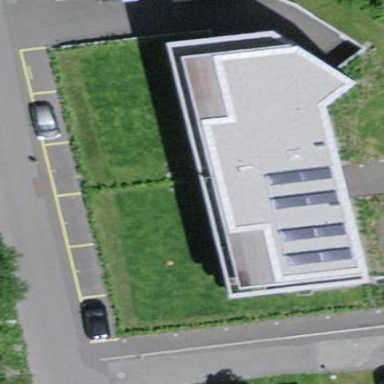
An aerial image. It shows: Apartment building with flat roof.